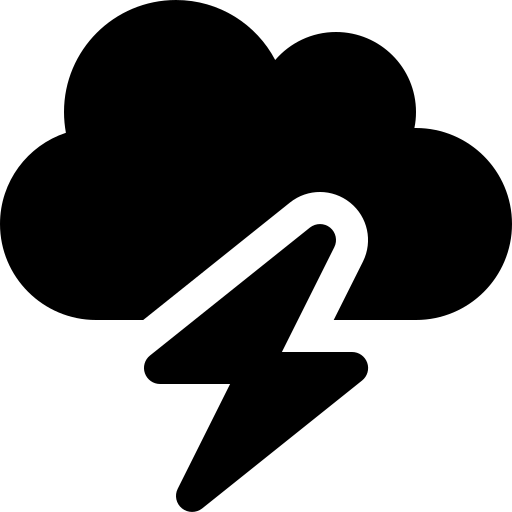
Tags: icon, FontAwesome, fa-icon, solid, cloud, bolt